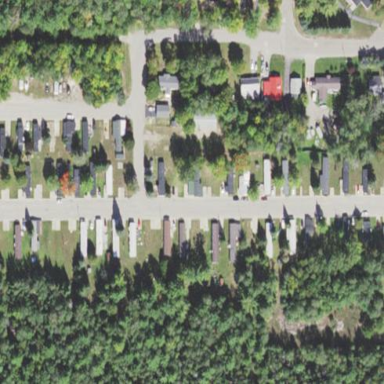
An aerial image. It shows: Residential area designated as trailer park.